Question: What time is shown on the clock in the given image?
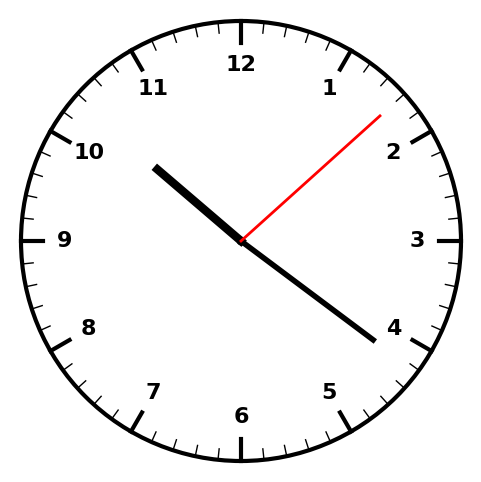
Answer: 10:21:08